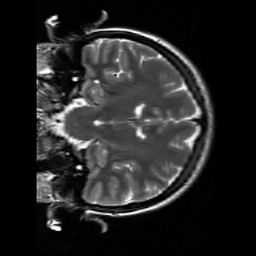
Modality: T2w
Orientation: coronal
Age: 20
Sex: female
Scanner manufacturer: siemens
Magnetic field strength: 3 T
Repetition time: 7 s
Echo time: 0.09 s